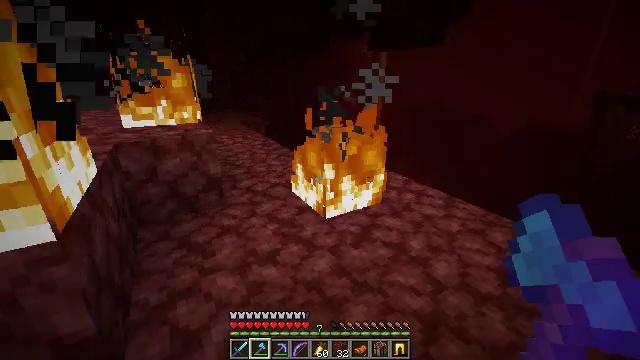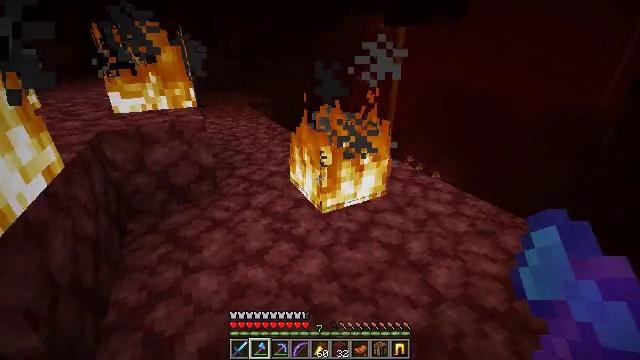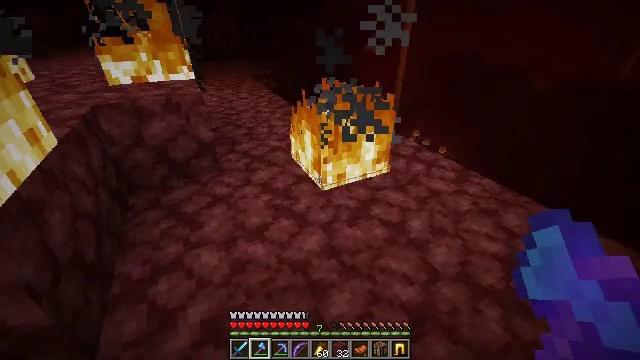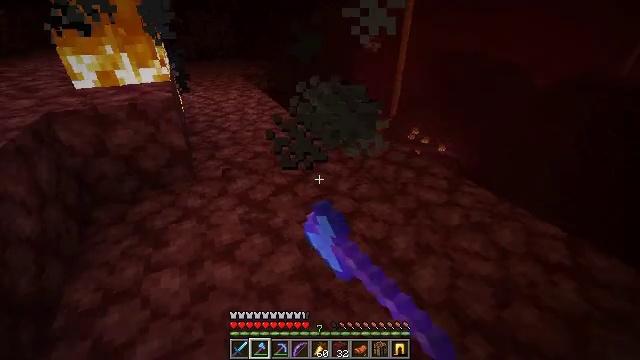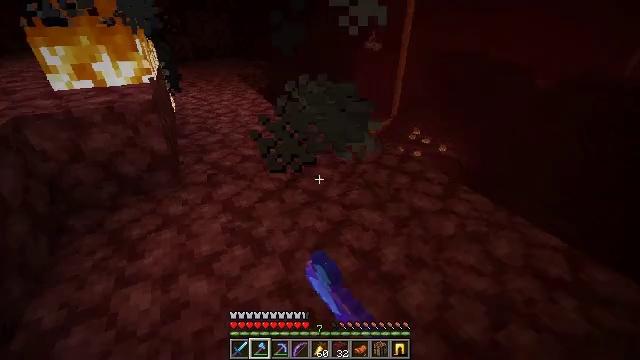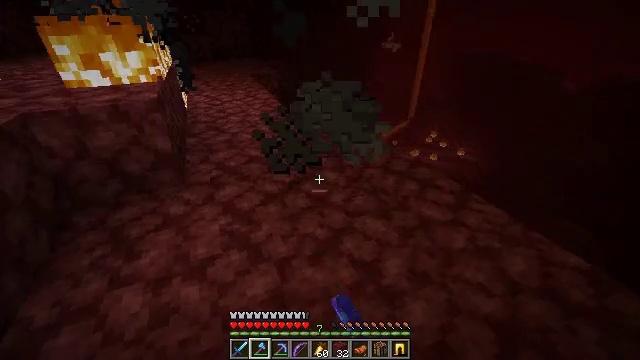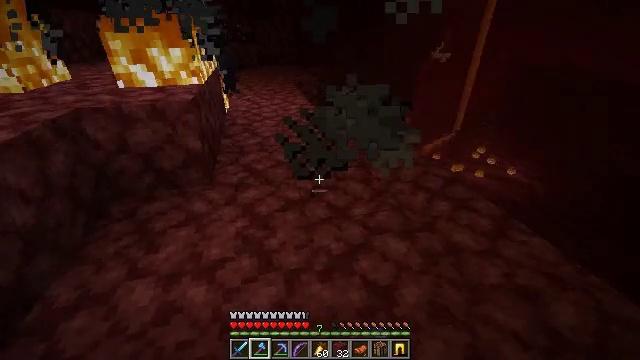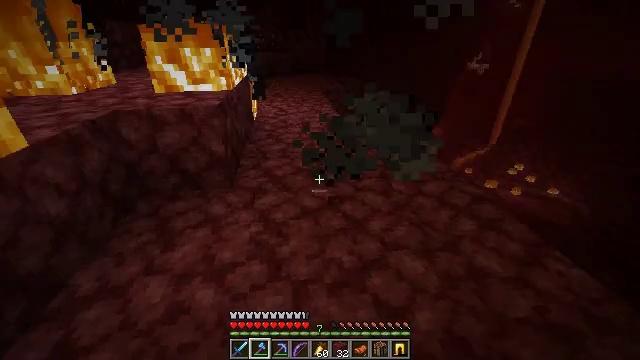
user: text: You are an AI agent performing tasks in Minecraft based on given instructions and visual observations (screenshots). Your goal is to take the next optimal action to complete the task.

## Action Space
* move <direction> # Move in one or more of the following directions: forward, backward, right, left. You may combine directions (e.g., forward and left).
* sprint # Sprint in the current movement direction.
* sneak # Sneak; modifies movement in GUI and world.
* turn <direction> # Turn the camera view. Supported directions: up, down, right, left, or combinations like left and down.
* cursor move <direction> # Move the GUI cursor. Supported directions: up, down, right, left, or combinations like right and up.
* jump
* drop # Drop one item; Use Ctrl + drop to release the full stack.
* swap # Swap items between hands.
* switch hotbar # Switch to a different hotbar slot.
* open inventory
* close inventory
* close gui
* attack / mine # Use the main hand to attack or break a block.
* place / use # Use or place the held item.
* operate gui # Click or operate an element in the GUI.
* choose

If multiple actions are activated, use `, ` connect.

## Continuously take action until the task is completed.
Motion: motion action
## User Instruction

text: Break the fire block.
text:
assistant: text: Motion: move forward and move right, turn left and down
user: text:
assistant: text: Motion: move forward and move right, turn left and down, attack / mine
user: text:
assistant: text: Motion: move forward and move right, attack / mine
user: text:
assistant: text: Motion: move forward and move right, attack / mine
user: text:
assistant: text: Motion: move forward and move right, turn left
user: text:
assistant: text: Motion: move forward and move right, turn left and up
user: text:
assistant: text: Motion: move forward, turn left and up
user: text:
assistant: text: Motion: no_op